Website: lowes
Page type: order-returns
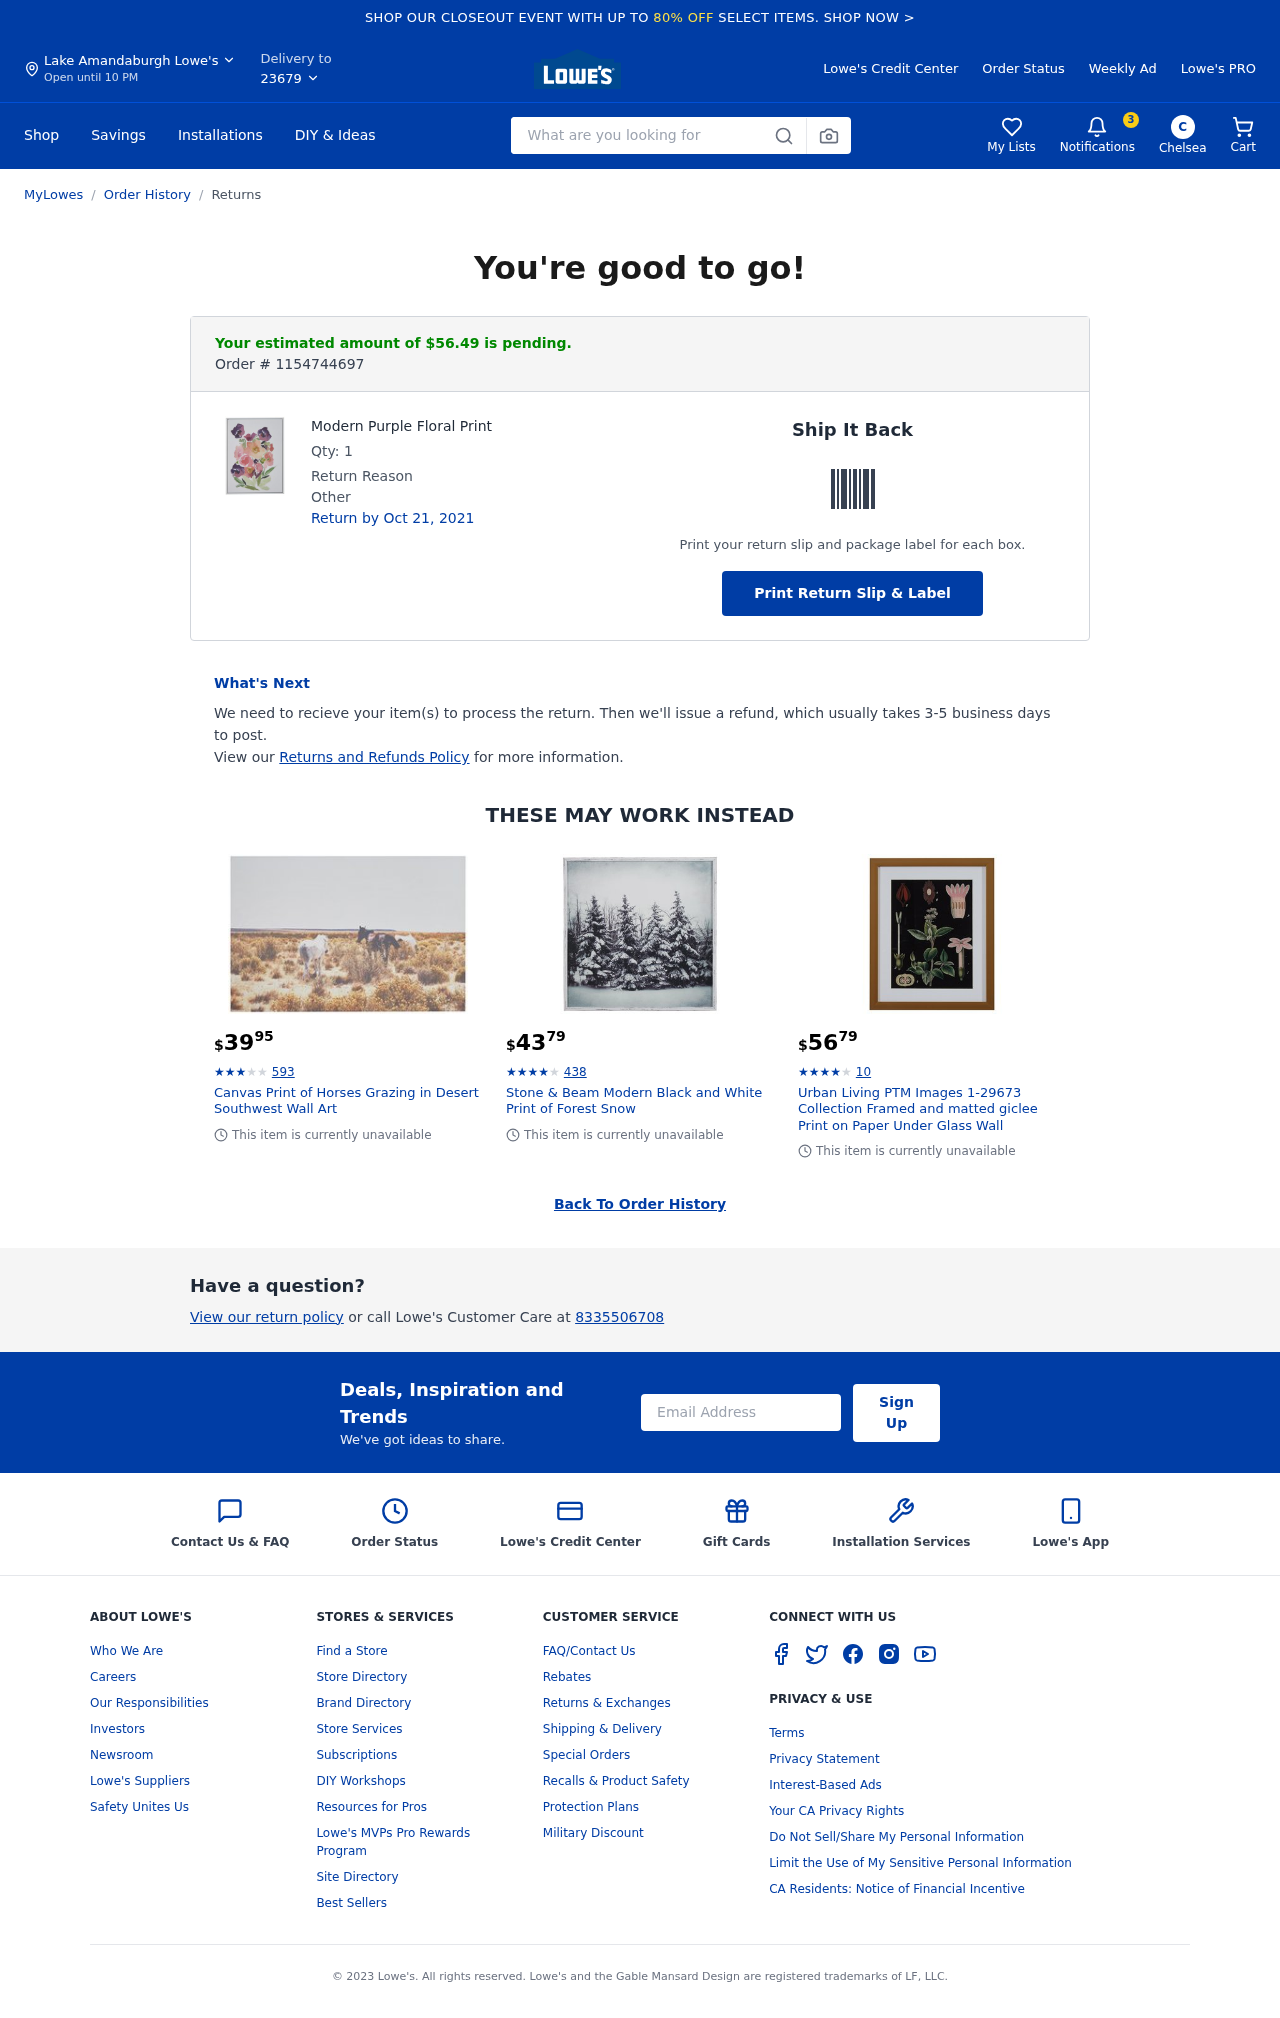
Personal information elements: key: PII_CITY
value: Lake Amandaburgh
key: PII_EMAIL
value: chelsea.lang@yahoo.com
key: PII_FIRSTNAME
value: Chelsea
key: PII_PHONE
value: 8335506708
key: PII_POSTCODE
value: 23679
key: PII_FIRSTNAME_INITIAL
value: C
Product elements: key: PRODUCT1_NAME
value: Modern Purple Floral Print
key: PRODUCT1_QUANTITY
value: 1
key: PRODUCT2_NAME
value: Canvas Print of Horses Grazing in Desert Southwest Wall Art
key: PRODUCT2_NUM_RATINGS
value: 593
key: PRODUCT2_PRICE
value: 39.95
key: PRODUCT2_RATING
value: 3.1
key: PRODUCT3_NAME
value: Stone & Beam Modern Black and White Print of Forest Snow
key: PRODUCT3_NUM_RATINGS
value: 438
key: PRODUCT3_PRICE
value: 43.79
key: PRODUCT3_RATING
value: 4.4
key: PRODUCT4_NAME
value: Urban Living PTM Images 1-29673 Collection Framed and matted giclee Print on Paper Under Glass Wall
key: PRODUCT4_NUM_RATINGS
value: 10
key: PRODUCT4_PRICE
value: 56.79
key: PRODUCT4_RATING
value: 4.6
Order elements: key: ORDER_NUM_ITEMS
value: Cart
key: ORDER_TOTAL
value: Your estimated amount of $56.49 is pending.
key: ORDER_ID
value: Order # 1154744697
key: ORDER_RETURN_BY_DATE
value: Return by Oct 21, 2021
Search elements: key: HEADER_SEARCH
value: What are you looking for
Other elements: key: NOTIFICATION_COUNT
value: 3